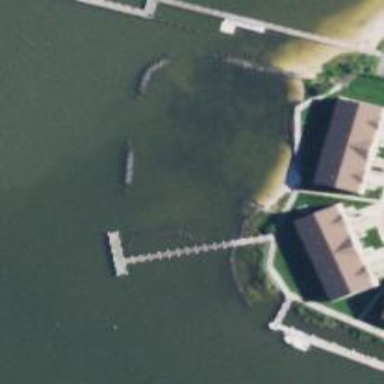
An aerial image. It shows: Breakwater structure.